Question: I'm trying to make a simple slideshow on the background with Supersized, however for some reason it seems to only show one slide.
'''
$.supersized({
slideshow : 1,
autoplay : 1,
slide_interval : 1000,
transition : 1, // 0-None, 1-Fade, 2-Slide Top, 3-Slide Right, 4-Slide Bottom, 5-Slide Left, 6-Carousel Right, 7-Carousel Left
transition_speed : 1000,
min_height : 0,
min_width : 0,
horizontal_center : 1,
fit_portrait : 1,
slides : images
})
'''
When I check what's inside 'images', it returns me an array with 2 objects, but when I check the source code, I can see it's only showing one images, while it should normally show an 'ul' with all images.

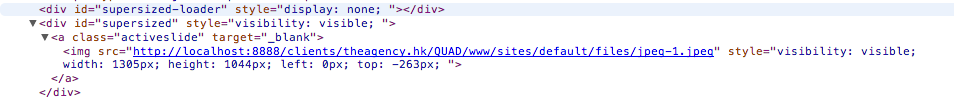
Answer: Make sure you're loading the appropriate 'supersized' js file. I believe there is a difference between the 'supersized.3.2.7.js' found in the 'slideshow' folder, and the 'supersized.core.3.2.1.js' located in the 'Core' folder. I think 'core' doesn't include the slideshow feature.